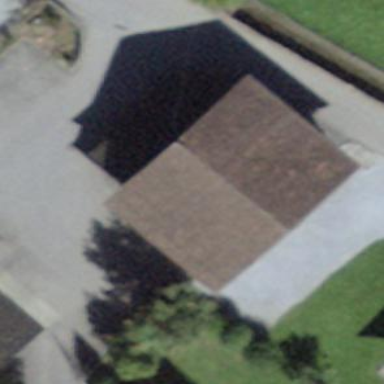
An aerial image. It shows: Garage.